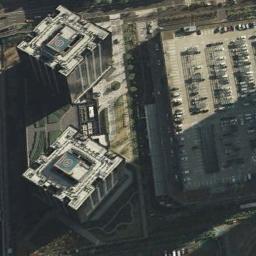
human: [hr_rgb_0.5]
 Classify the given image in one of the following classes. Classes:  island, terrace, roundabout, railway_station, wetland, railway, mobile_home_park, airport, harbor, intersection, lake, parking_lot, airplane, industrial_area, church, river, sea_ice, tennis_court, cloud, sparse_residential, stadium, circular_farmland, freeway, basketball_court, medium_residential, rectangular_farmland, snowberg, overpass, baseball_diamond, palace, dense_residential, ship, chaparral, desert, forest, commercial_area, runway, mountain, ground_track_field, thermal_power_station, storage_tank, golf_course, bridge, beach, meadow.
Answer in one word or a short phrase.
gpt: commercial_area